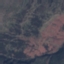
Land use / land cover class: HerbaceousVegetation